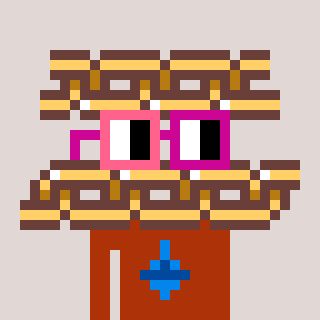
a pixel art character with square pink and red glasses, a chain-shaped head and a hotbrown-colored body on a warm background